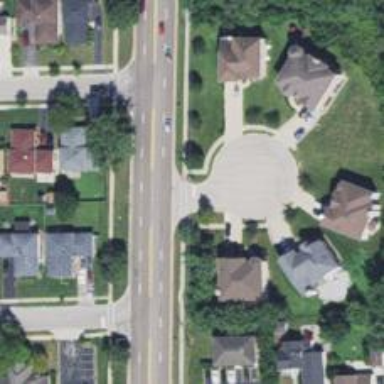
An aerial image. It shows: Residential road with asphalt surface and separate sidewalk.